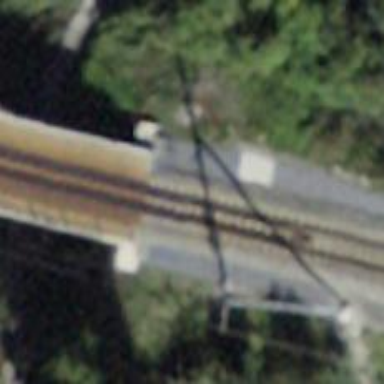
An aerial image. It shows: Narrow-gauge railway bridge with contact line electrification.